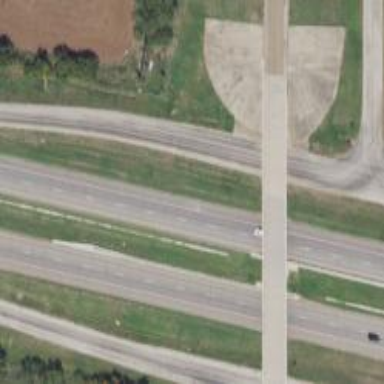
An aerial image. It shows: Trunk link highway.